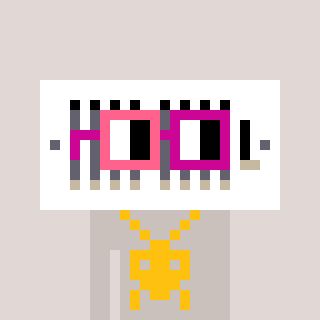
a pixel art character with square pink and red glasses, a vent-shaped head and a foggrey-colored body on a warm background